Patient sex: F
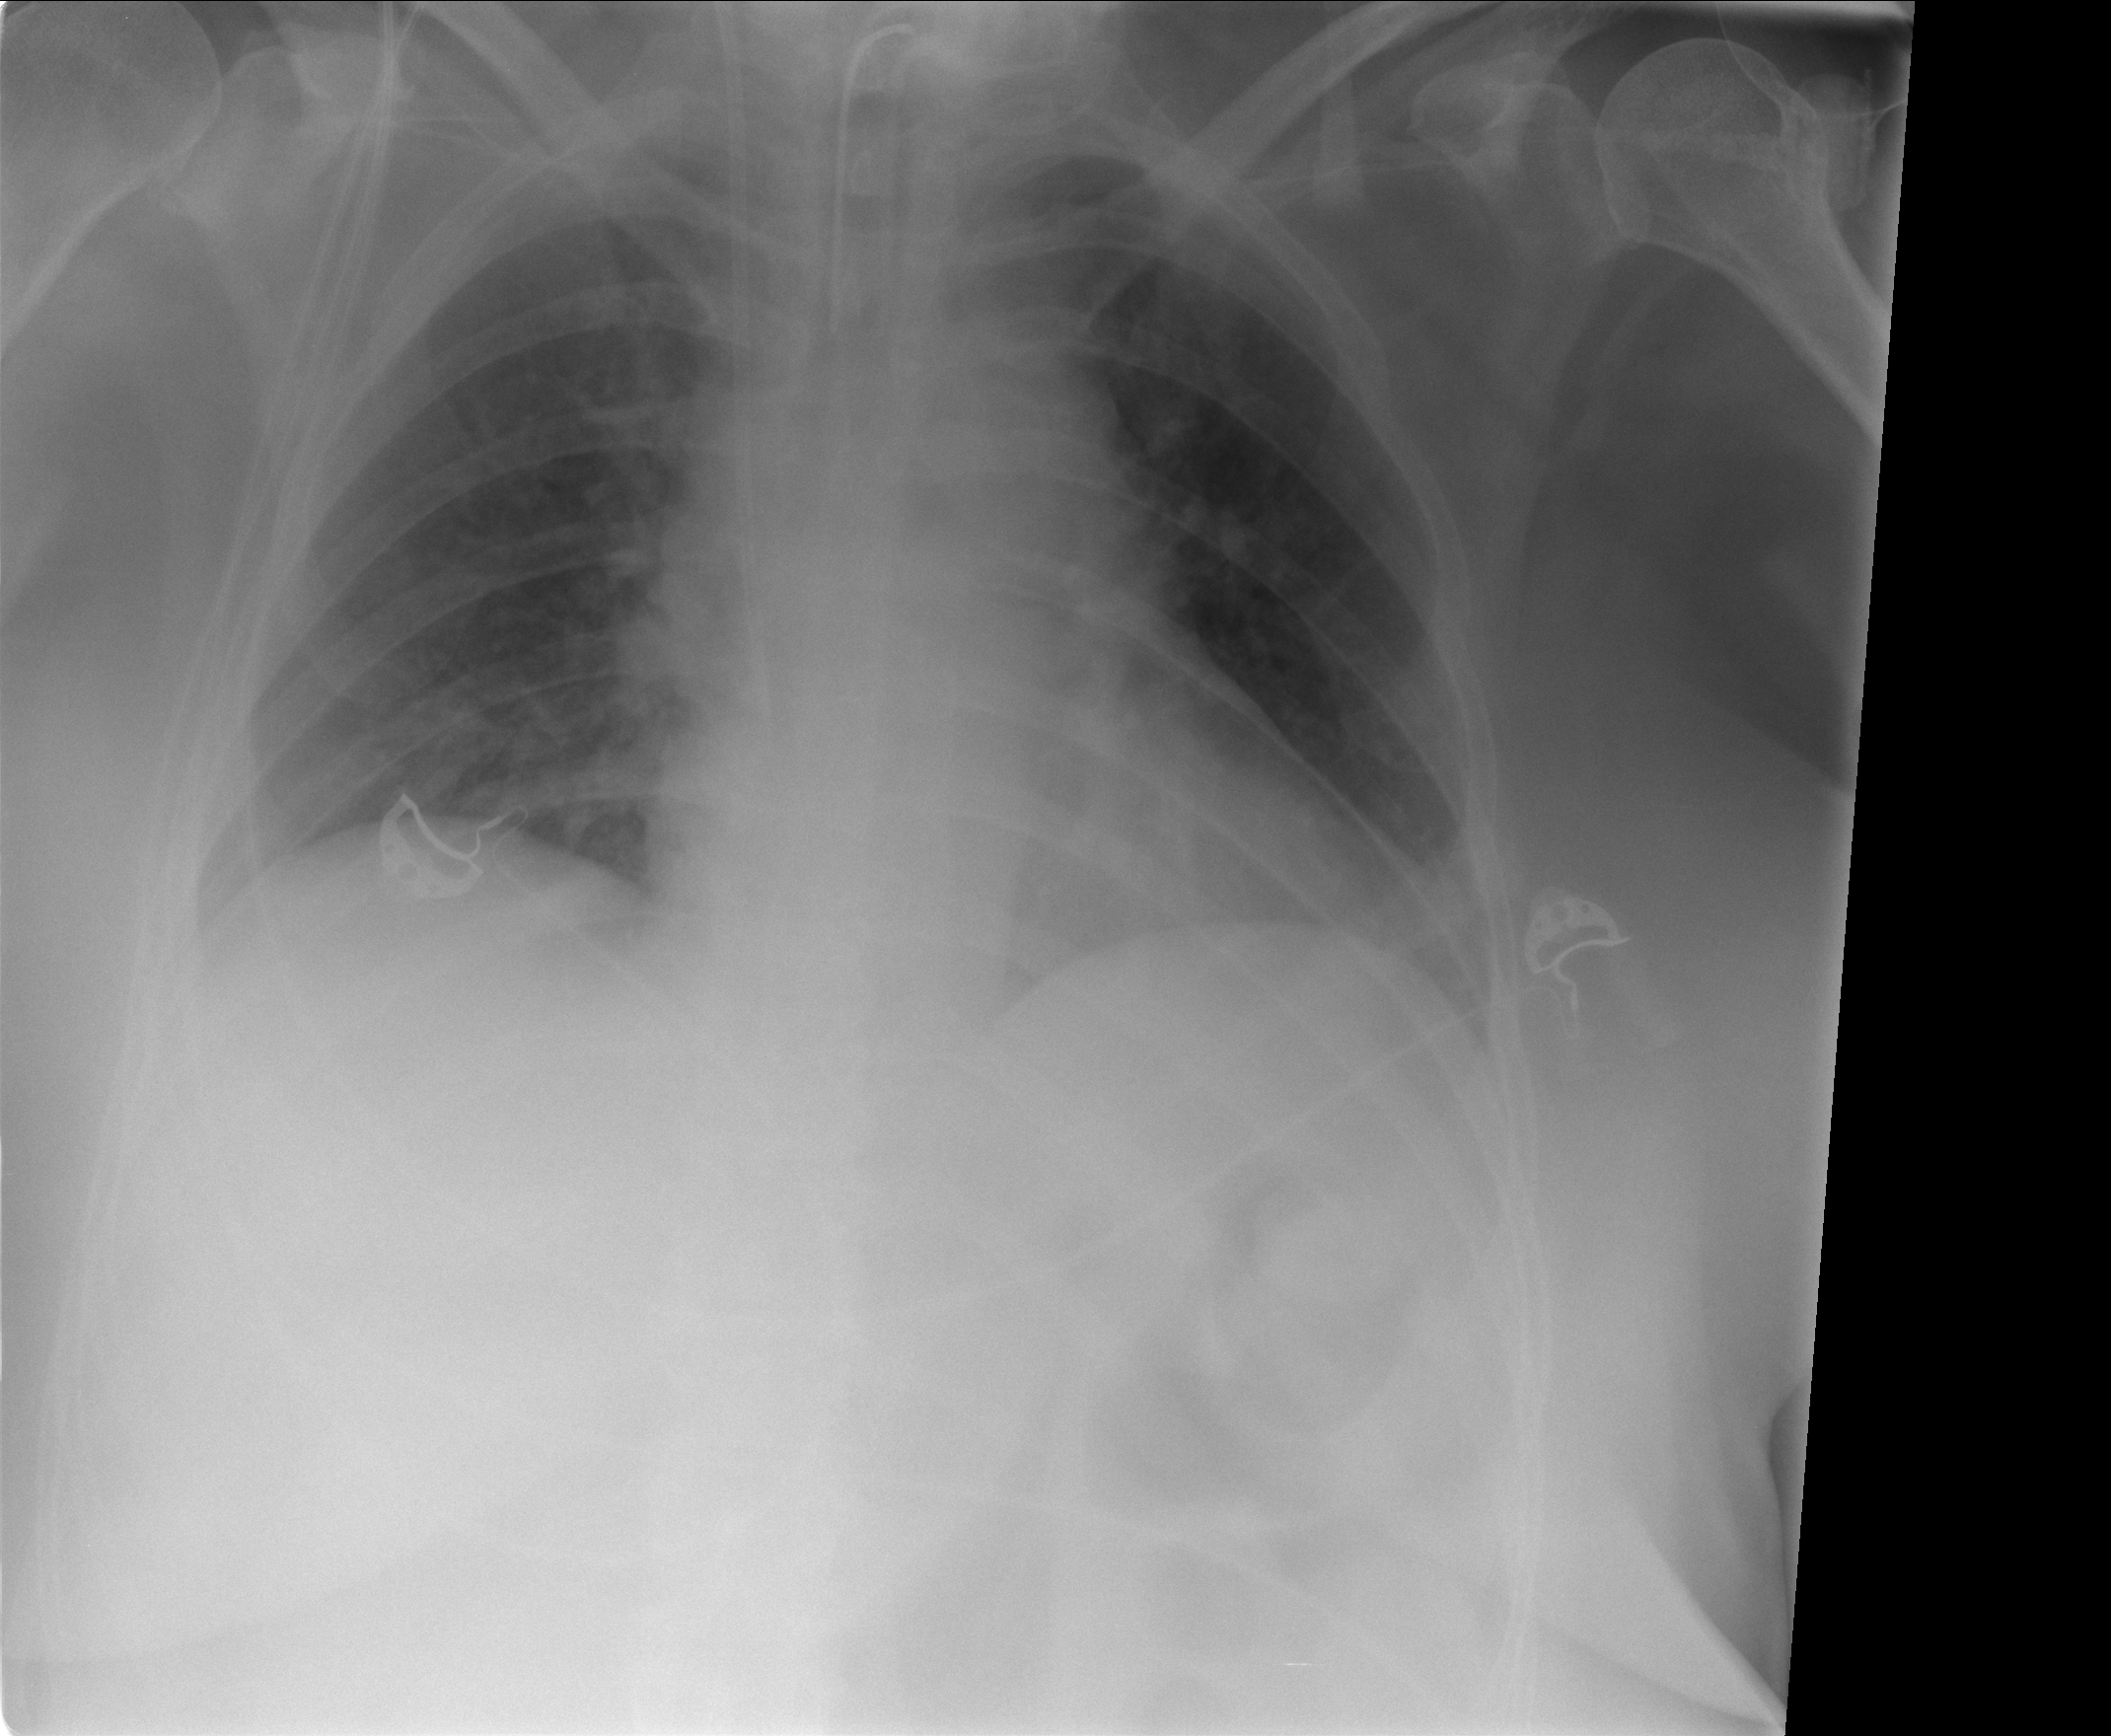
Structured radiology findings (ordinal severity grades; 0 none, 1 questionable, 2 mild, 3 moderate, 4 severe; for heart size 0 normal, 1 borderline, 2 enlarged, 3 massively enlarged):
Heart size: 1
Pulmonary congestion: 2
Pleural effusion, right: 0
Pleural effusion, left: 1
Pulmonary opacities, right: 1
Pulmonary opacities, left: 0
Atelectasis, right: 0
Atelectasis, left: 2